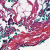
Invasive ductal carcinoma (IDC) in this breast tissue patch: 0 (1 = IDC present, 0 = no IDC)